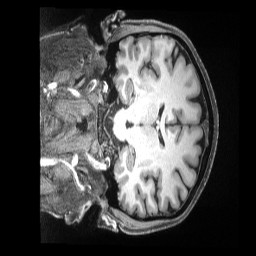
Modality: T1w
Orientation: coronal
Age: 48
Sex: female
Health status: ill
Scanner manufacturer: siemens
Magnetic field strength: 3 T
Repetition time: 2.5 s
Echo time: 0.00181 s